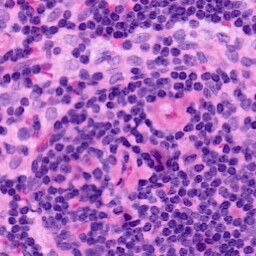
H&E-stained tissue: LymphNode